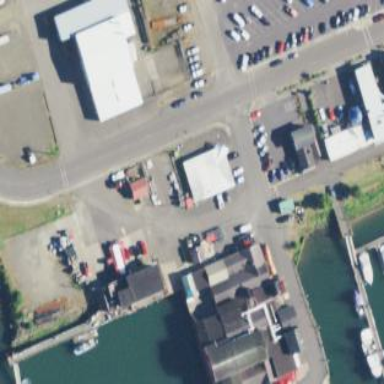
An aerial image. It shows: Industrial building used for fish processing.